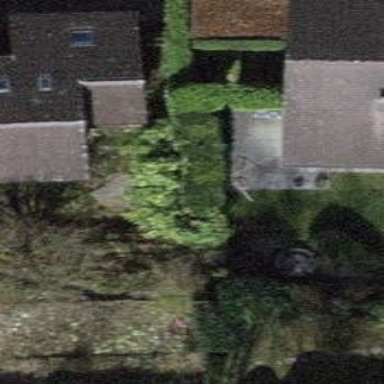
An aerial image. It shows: Hedge acting as barrier.